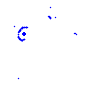
Particle: kaon